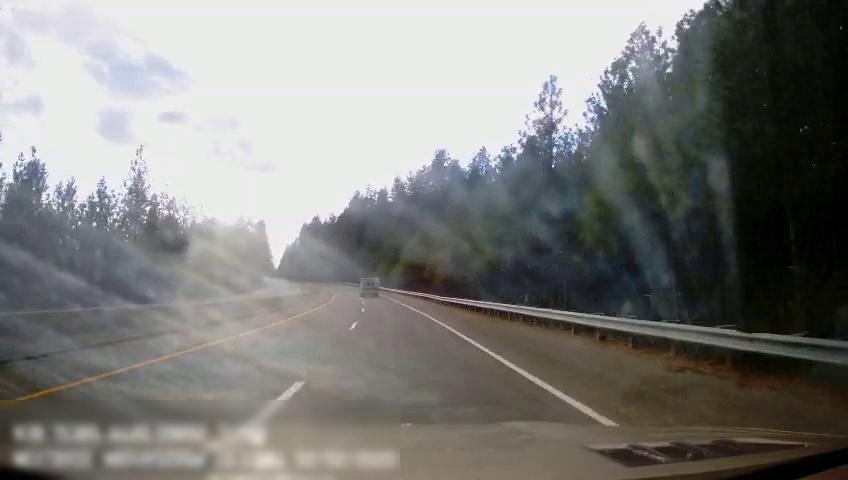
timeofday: Day
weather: Cloudy
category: Drivable Space
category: Drivable Space
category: Vehicles | Van
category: Lanes | Current Lane
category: Lanes | Alternate Lane
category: Lanes | Alternate Lane